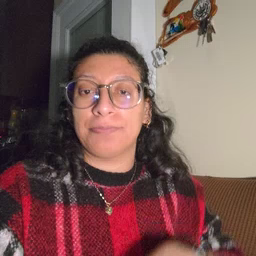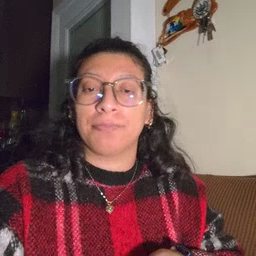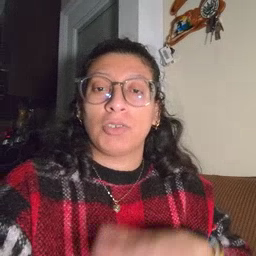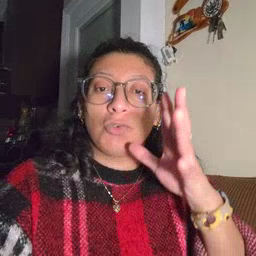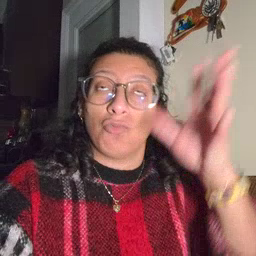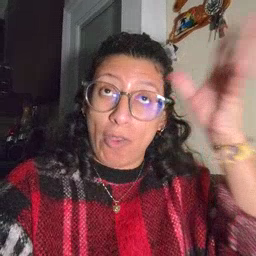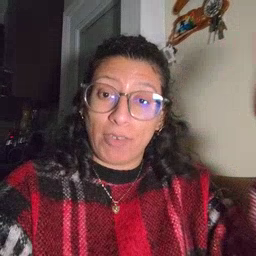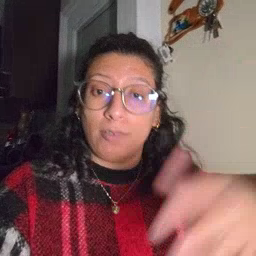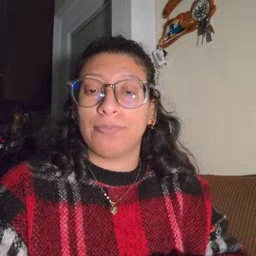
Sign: grandpa